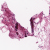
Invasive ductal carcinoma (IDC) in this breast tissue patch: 0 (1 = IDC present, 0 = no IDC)